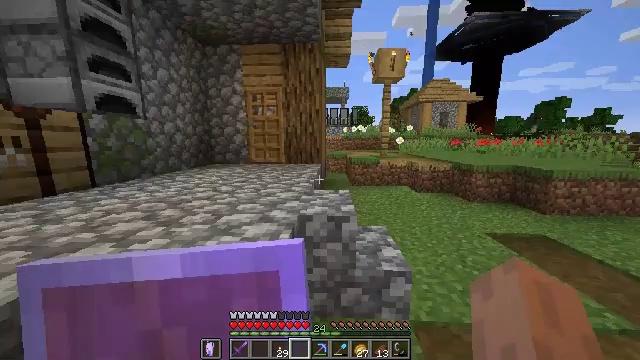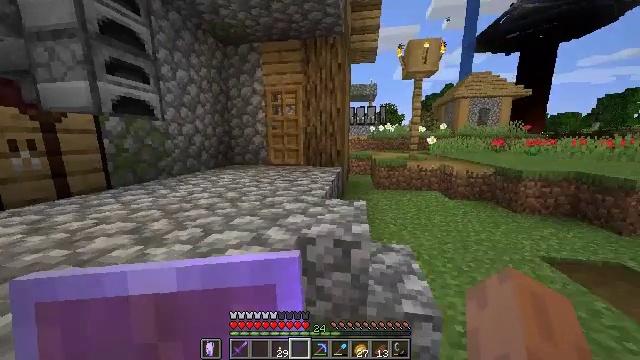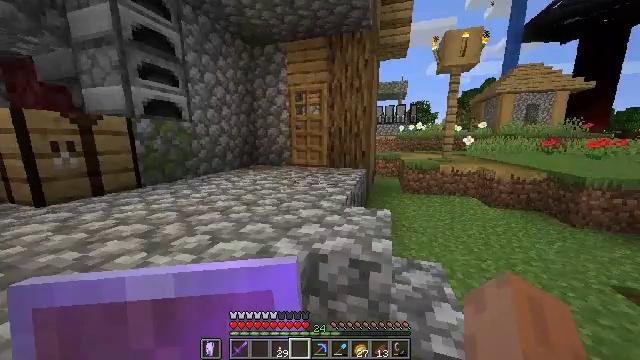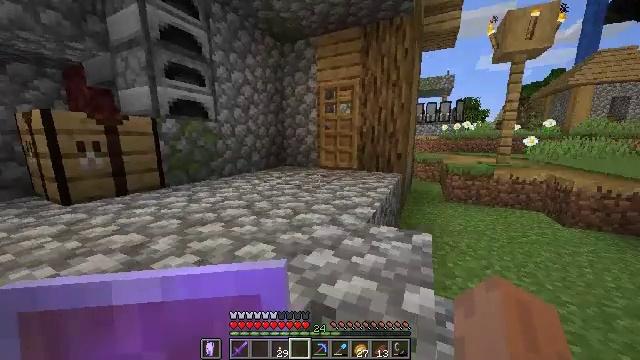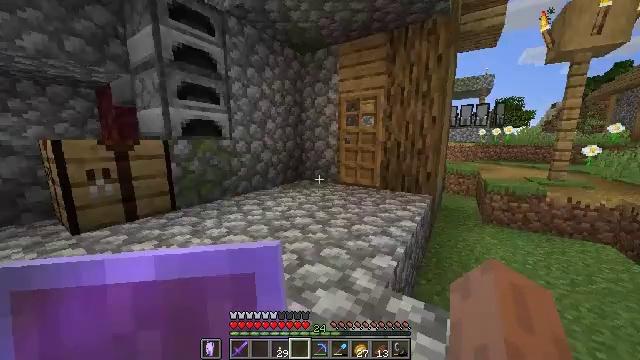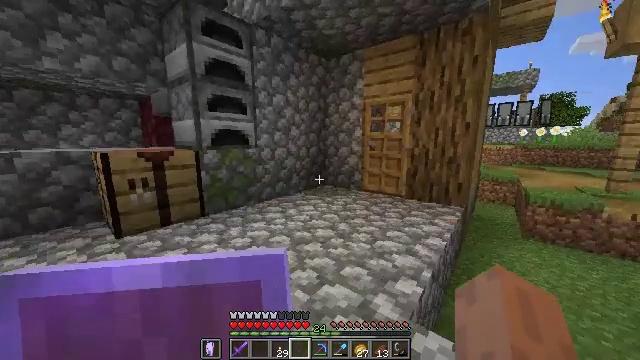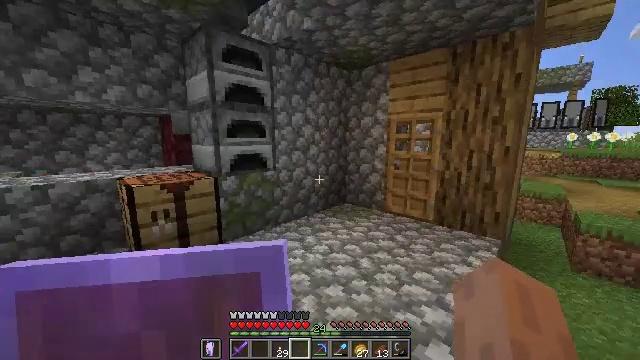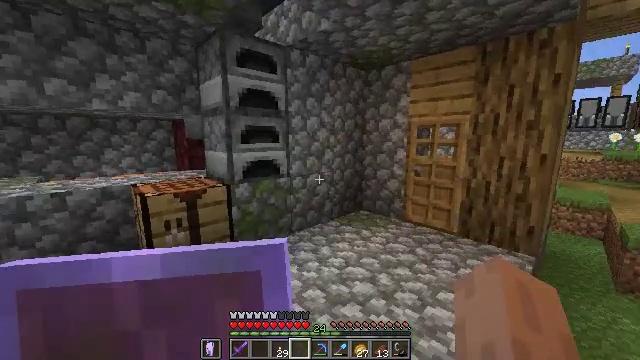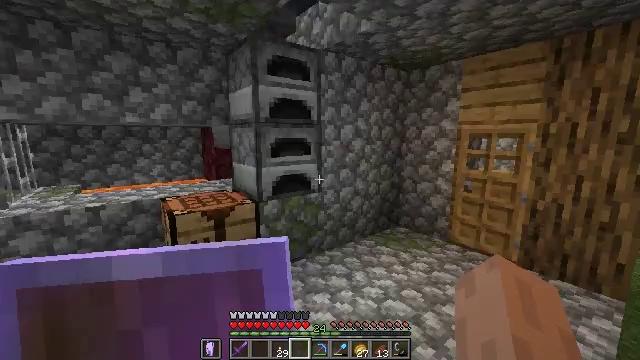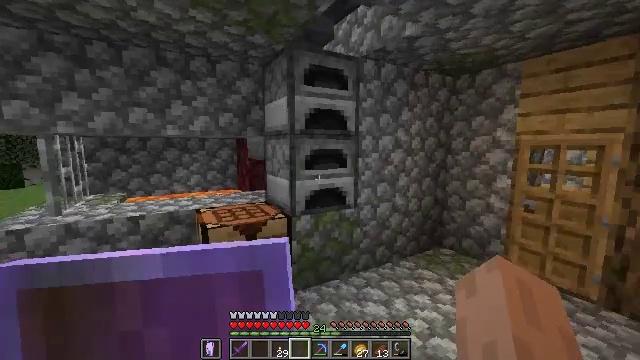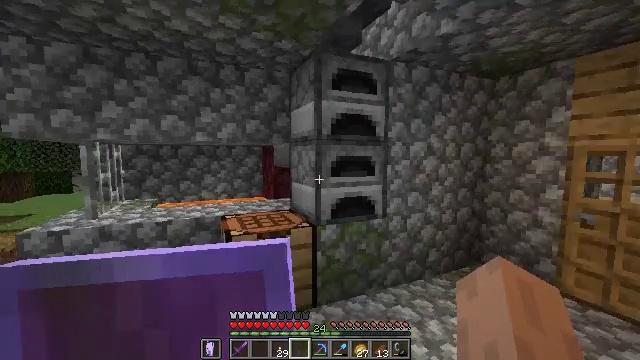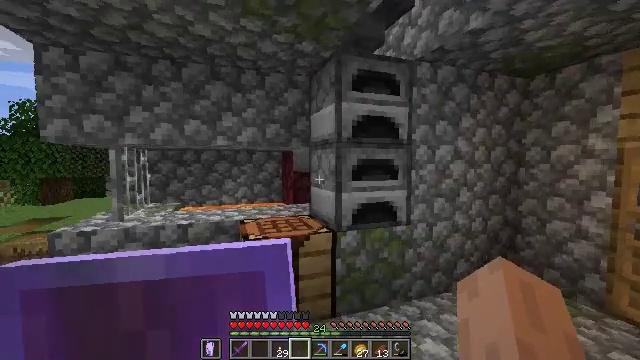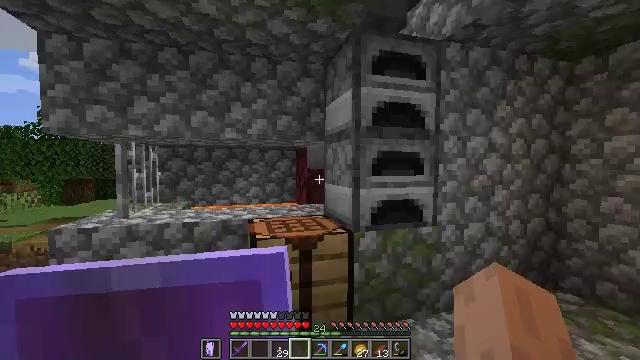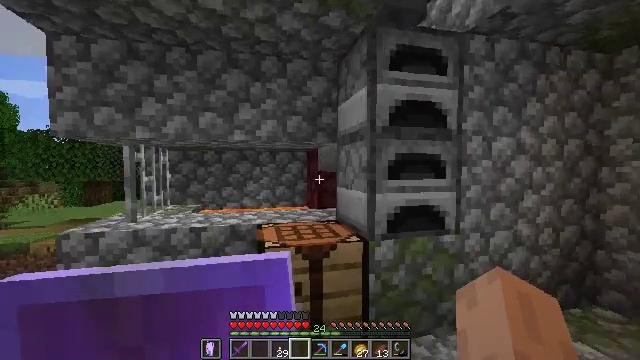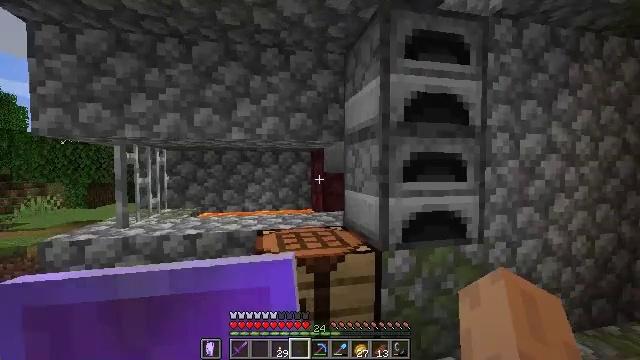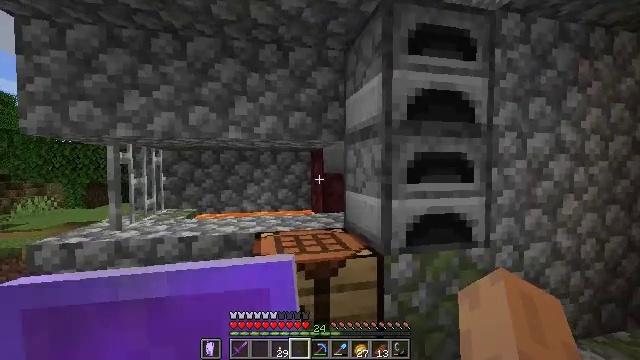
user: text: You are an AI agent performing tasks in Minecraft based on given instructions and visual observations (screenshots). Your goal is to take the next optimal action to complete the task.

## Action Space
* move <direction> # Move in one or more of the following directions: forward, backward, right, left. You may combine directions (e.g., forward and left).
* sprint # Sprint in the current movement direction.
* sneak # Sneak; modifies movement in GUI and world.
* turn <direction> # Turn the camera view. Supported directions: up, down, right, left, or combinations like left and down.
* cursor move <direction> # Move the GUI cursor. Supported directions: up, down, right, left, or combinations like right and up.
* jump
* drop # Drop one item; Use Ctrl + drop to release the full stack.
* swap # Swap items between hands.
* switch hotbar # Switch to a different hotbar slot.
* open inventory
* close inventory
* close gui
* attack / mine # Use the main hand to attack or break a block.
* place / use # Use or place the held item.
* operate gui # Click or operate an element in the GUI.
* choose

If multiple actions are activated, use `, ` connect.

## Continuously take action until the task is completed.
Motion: motion action
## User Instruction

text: Interact with the furnace to make netherite scrap.
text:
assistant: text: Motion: move forward, turn left
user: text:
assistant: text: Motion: move forward, turn left
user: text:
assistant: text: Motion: move forward, turn left
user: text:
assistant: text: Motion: move forward, turn left, jump
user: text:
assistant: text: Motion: move forward, turn left, jump
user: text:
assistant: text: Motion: move forward, turn left, jump
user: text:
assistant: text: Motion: move forward, turn left
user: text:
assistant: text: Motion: move forward, turn left
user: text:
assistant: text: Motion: move forward, turn left and up
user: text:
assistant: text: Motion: move forward, turn left and up
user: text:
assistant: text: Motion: move forward, turn left and up
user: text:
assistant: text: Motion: move forward, turn left and up
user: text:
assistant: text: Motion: move forward, turn left
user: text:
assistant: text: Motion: move forward, turn left
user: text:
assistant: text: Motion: no_op
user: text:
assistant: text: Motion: use / place
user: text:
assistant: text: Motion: turn right and down
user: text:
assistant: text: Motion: turn right
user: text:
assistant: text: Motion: turn right
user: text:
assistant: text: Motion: turn right
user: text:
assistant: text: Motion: turn right
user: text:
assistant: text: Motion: turn right
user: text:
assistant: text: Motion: use / place
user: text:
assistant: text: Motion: use / place
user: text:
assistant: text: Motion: use / place
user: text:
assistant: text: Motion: no_op
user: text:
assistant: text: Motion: no_op
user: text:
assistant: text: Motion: open gui
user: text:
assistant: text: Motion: no_op
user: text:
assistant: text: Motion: no_op